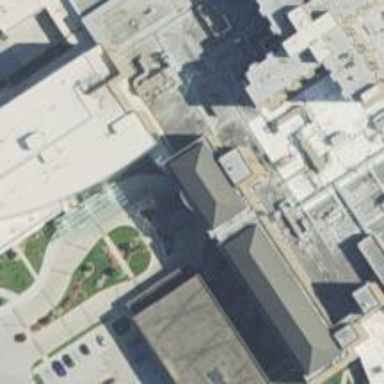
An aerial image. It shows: Hospital.